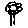
Label: flower